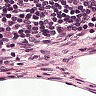
Metastatic tissue present: no